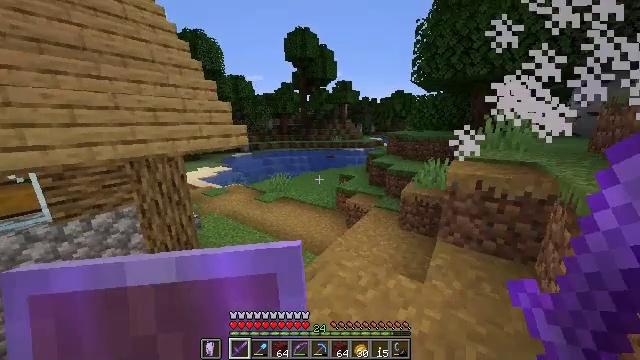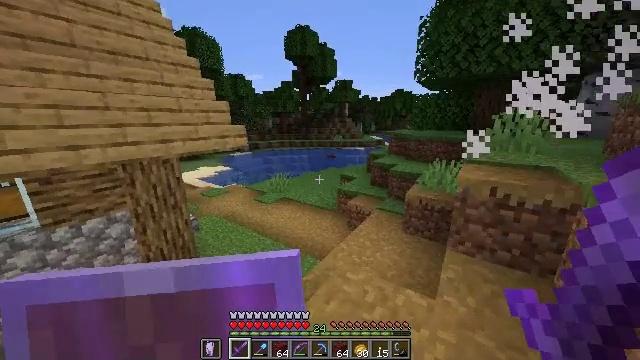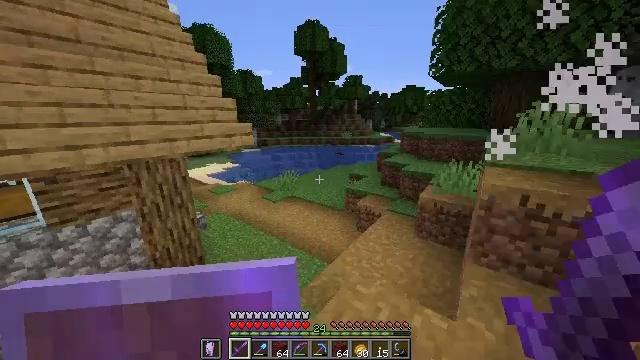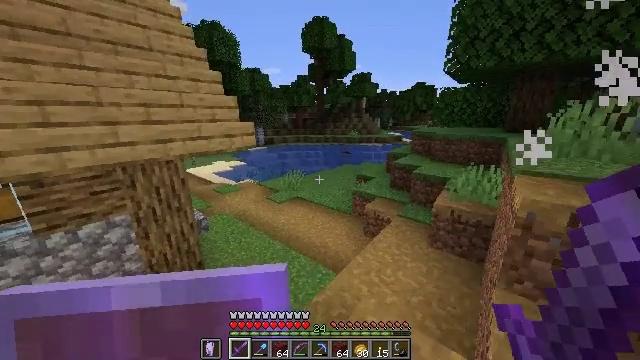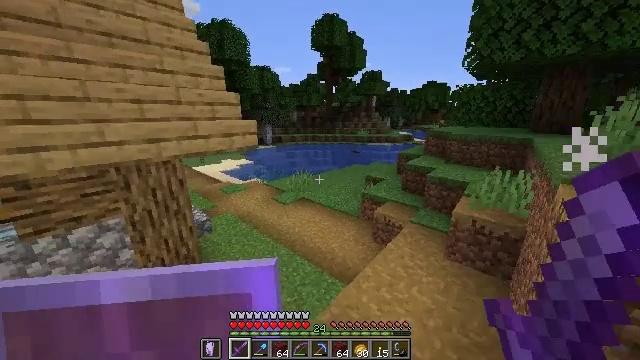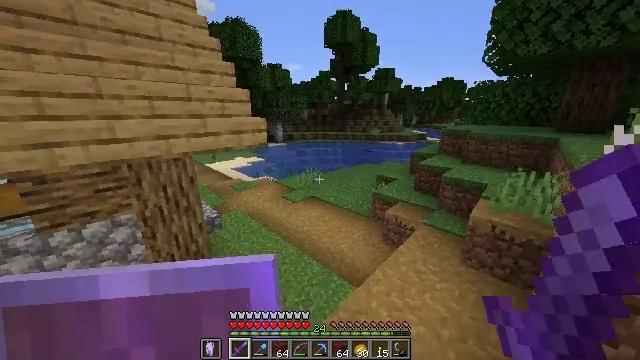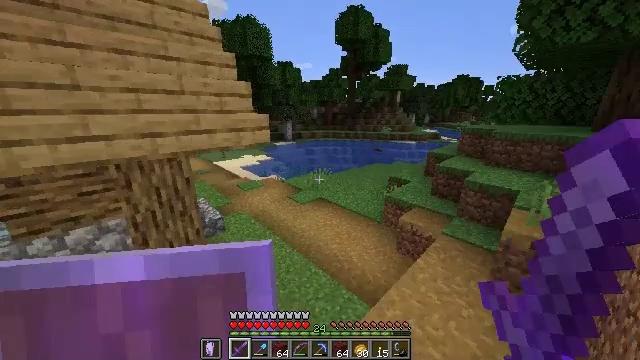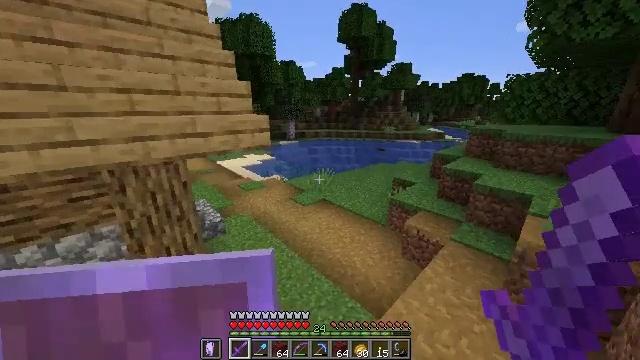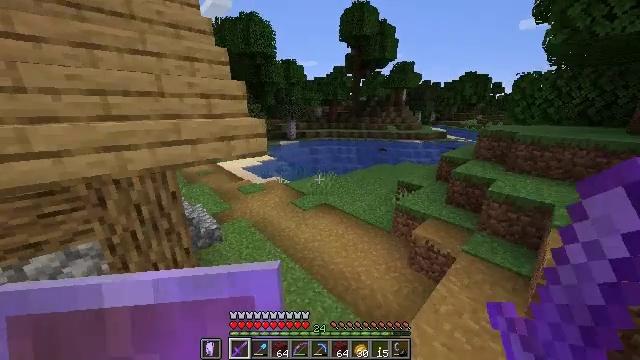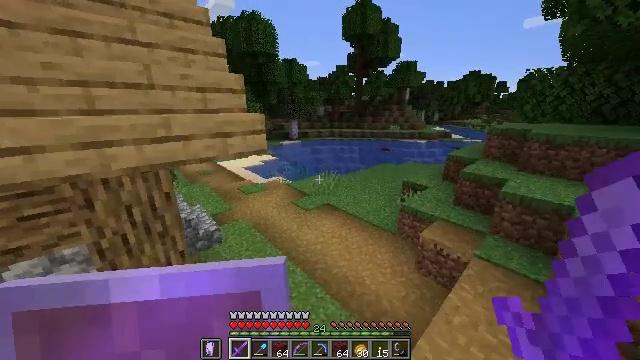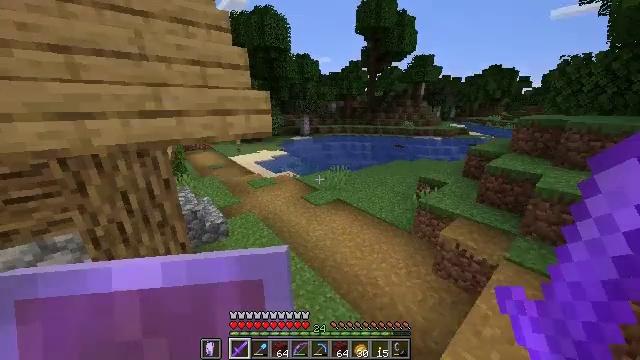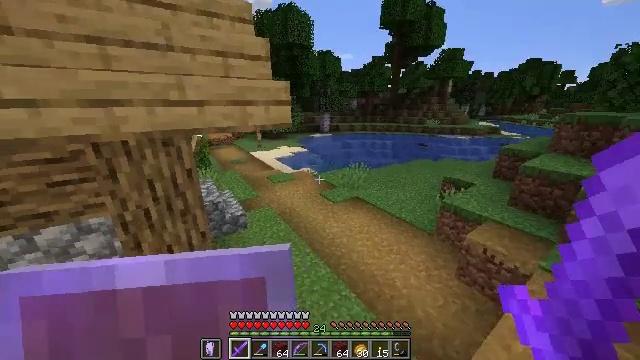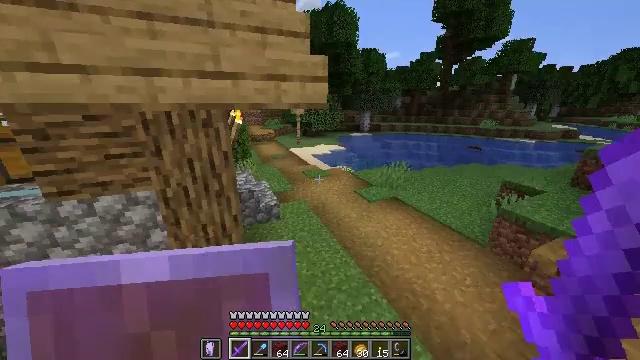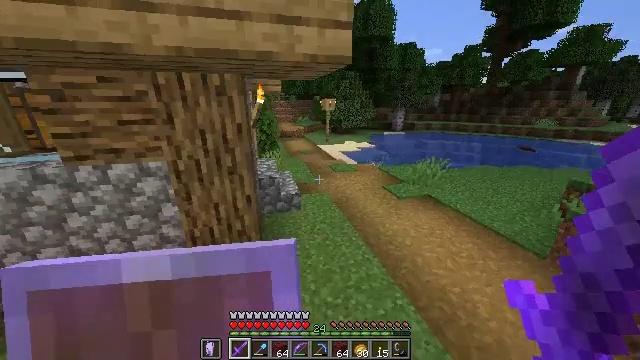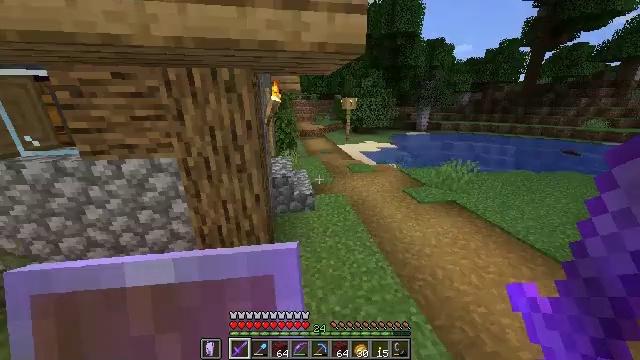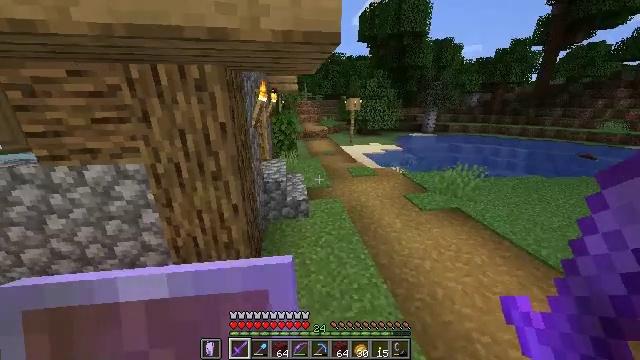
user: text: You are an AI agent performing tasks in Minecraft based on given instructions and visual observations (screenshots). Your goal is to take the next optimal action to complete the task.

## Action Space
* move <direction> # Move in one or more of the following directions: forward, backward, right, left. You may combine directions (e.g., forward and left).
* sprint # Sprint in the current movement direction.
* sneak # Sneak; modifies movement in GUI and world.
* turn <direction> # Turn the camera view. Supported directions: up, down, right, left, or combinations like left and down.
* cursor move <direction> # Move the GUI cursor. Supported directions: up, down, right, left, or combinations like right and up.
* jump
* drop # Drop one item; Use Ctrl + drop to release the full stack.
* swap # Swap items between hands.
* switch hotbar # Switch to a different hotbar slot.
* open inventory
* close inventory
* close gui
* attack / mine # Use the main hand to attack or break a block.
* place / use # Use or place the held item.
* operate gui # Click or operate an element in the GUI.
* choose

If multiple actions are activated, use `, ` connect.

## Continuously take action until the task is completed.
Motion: motion action
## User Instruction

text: Produce netherite scrap by smelting ancient debris.
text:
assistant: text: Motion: move forward
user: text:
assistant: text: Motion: move forward, turn left
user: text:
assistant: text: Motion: move forward, turn left
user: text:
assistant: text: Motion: move forward, turn left
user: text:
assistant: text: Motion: move forward, turn left
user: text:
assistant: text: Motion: move forward, turn left
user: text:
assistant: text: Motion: move forward
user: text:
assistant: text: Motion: move forward
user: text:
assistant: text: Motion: move forward
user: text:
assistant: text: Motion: move forward, turn left
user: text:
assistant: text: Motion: move forward, turn left
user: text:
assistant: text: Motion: move forward and move right, turn left
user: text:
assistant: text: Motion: move forward and move right, turn left
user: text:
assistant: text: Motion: move forward and move right, turn left
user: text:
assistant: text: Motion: move forward and move right, turn left
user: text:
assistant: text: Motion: move forward and move right, turn left
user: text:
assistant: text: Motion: move forward and move right, turn left
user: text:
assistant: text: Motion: move forward and move right, turn left
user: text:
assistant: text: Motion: move forward and move right, turn left
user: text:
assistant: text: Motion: move forward and move right, turn left
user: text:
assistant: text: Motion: move forward and move right, turn left
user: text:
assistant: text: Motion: move forward and move right, turn left
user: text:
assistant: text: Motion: move forward and move right, turn left
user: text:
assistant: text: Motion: move forward and move right, turn left
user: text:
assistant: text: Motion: move forward and move right, turn left
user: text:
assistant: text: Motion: move forward and move right, turn left
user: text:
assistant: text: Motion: move forward and move right, turn left
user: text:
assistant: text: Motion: move forward and move right, turn left and up
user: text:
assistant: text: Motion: move forward and move right, turn left
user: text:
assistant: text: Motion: move forward and move right, turn left